Question: I am trying to click OK button on the popup window with the below selenium Webdriver code
'''
driver.switchTo().alert().accept();
'''
but i am geeting the Bellow error
org.openqa.selenium.NoAlertPresentException: No alert is present (WARNING: The server did not provide any stacktrace information)
Command duration or timeout: 2.22 seconds
Build info: version: '2.28.0', revision: '18309', time: '2012-12-11 20:21:45'
System info: os.name: 'Windows 2003', os.arch: 'x86', os.version: '5.2', java.version: '1.6.0_21'
Session ID: ddceb914-d74e-44c4-a159-9f1f591e7be1
Driver info: org.openqa.selenium.firefox.FirefoxDriver
here is the screenshot of the window

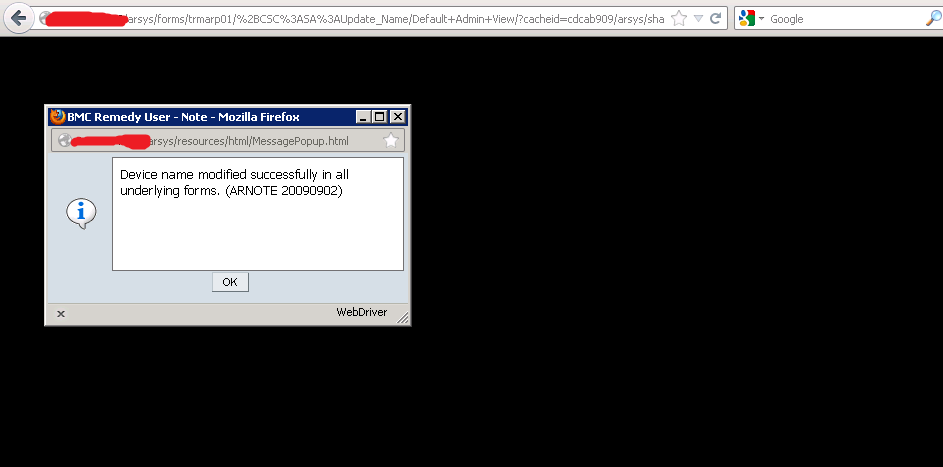
Answer: It may be a window and not an alert. Try following code:
'''
String winHandle = driver.getWindowHandle(); //Get current window handle.
for(String windowsHandle : driver.getWindowHandles()) {
driver.switchTo().window(windowsHandle); //Iterate to the new window handle.
}
/*
Do any action on window or just close it.
*/
driver.close();
driver.switchTo().window(winHandle); //Switch to original window.
'''